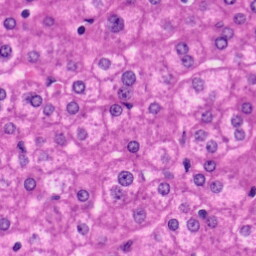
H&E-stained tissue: Liver